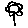
Label: flower